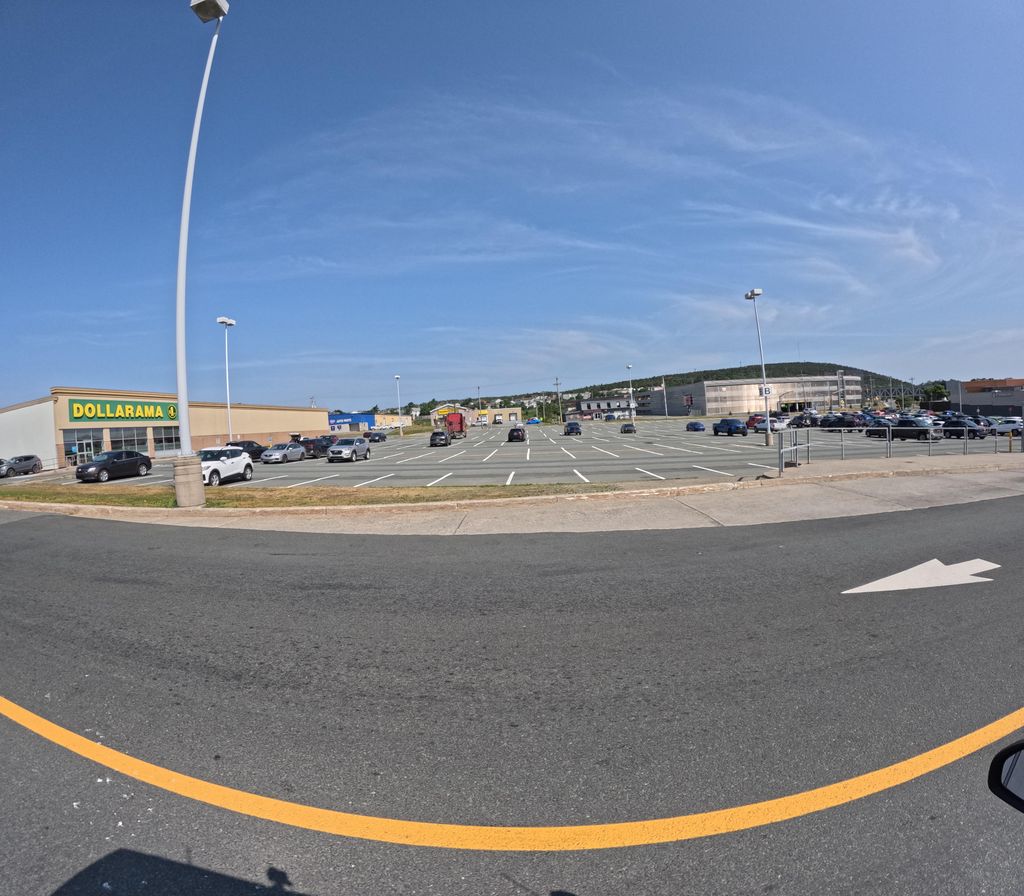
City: st_johns